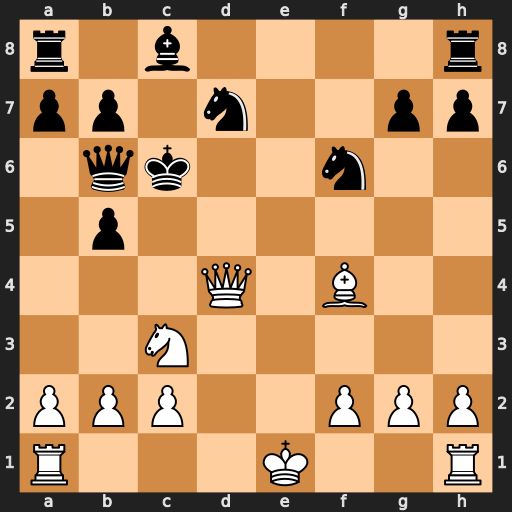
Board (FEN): r1b4r/pp1n2pp/1qk2n2/1p6/3Q1B2/2N5/PPP2PPP/R3K2R
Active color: w
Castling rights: KQ
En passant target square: -
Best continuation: Qd6#